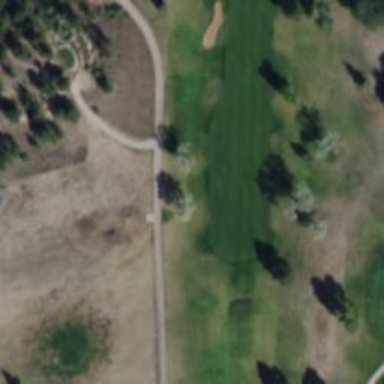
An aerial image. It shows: View of golf hole.